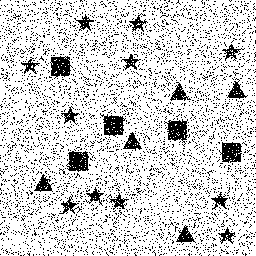
Squares: 5
Triangles: 5
Stars: 11
Total shapes: 21